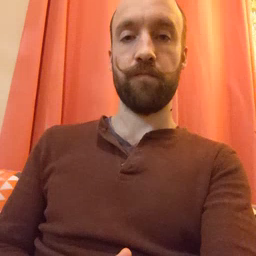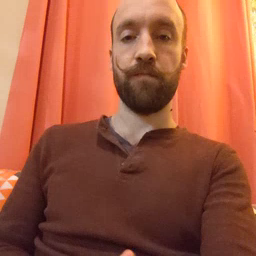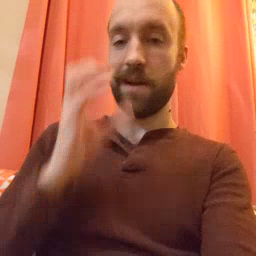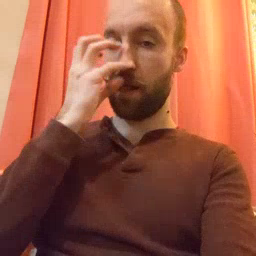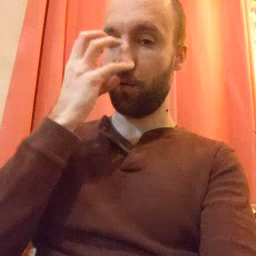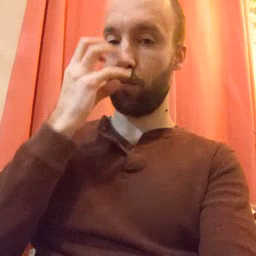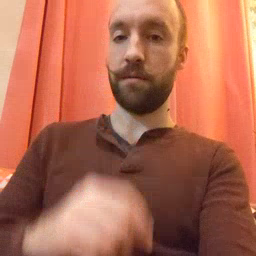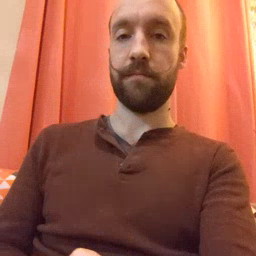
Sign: clown